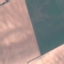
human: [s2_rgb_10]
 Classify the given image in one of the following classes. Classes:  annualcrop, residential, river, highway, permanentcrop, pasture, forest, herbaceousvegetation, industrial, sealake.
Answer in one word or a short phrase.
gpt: AnnualCrop